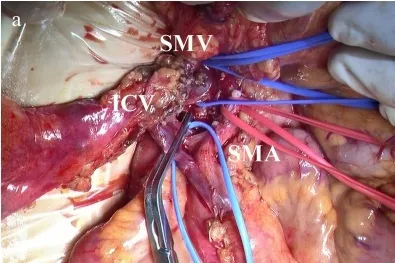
Intraoperative findings. . (a) Tumor thrombosis extended from the ileocolic vein (ICV) to the root of the SMV.
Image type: medical_photograph (other_medical_photograph)